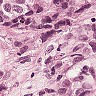
Metastatic tissue present: yes